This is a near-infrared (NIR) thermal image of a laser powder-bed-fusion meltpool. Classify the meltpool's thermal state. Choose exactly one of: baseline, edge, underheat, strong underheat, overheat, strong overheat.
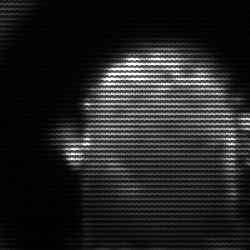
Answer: baseline